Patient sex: M
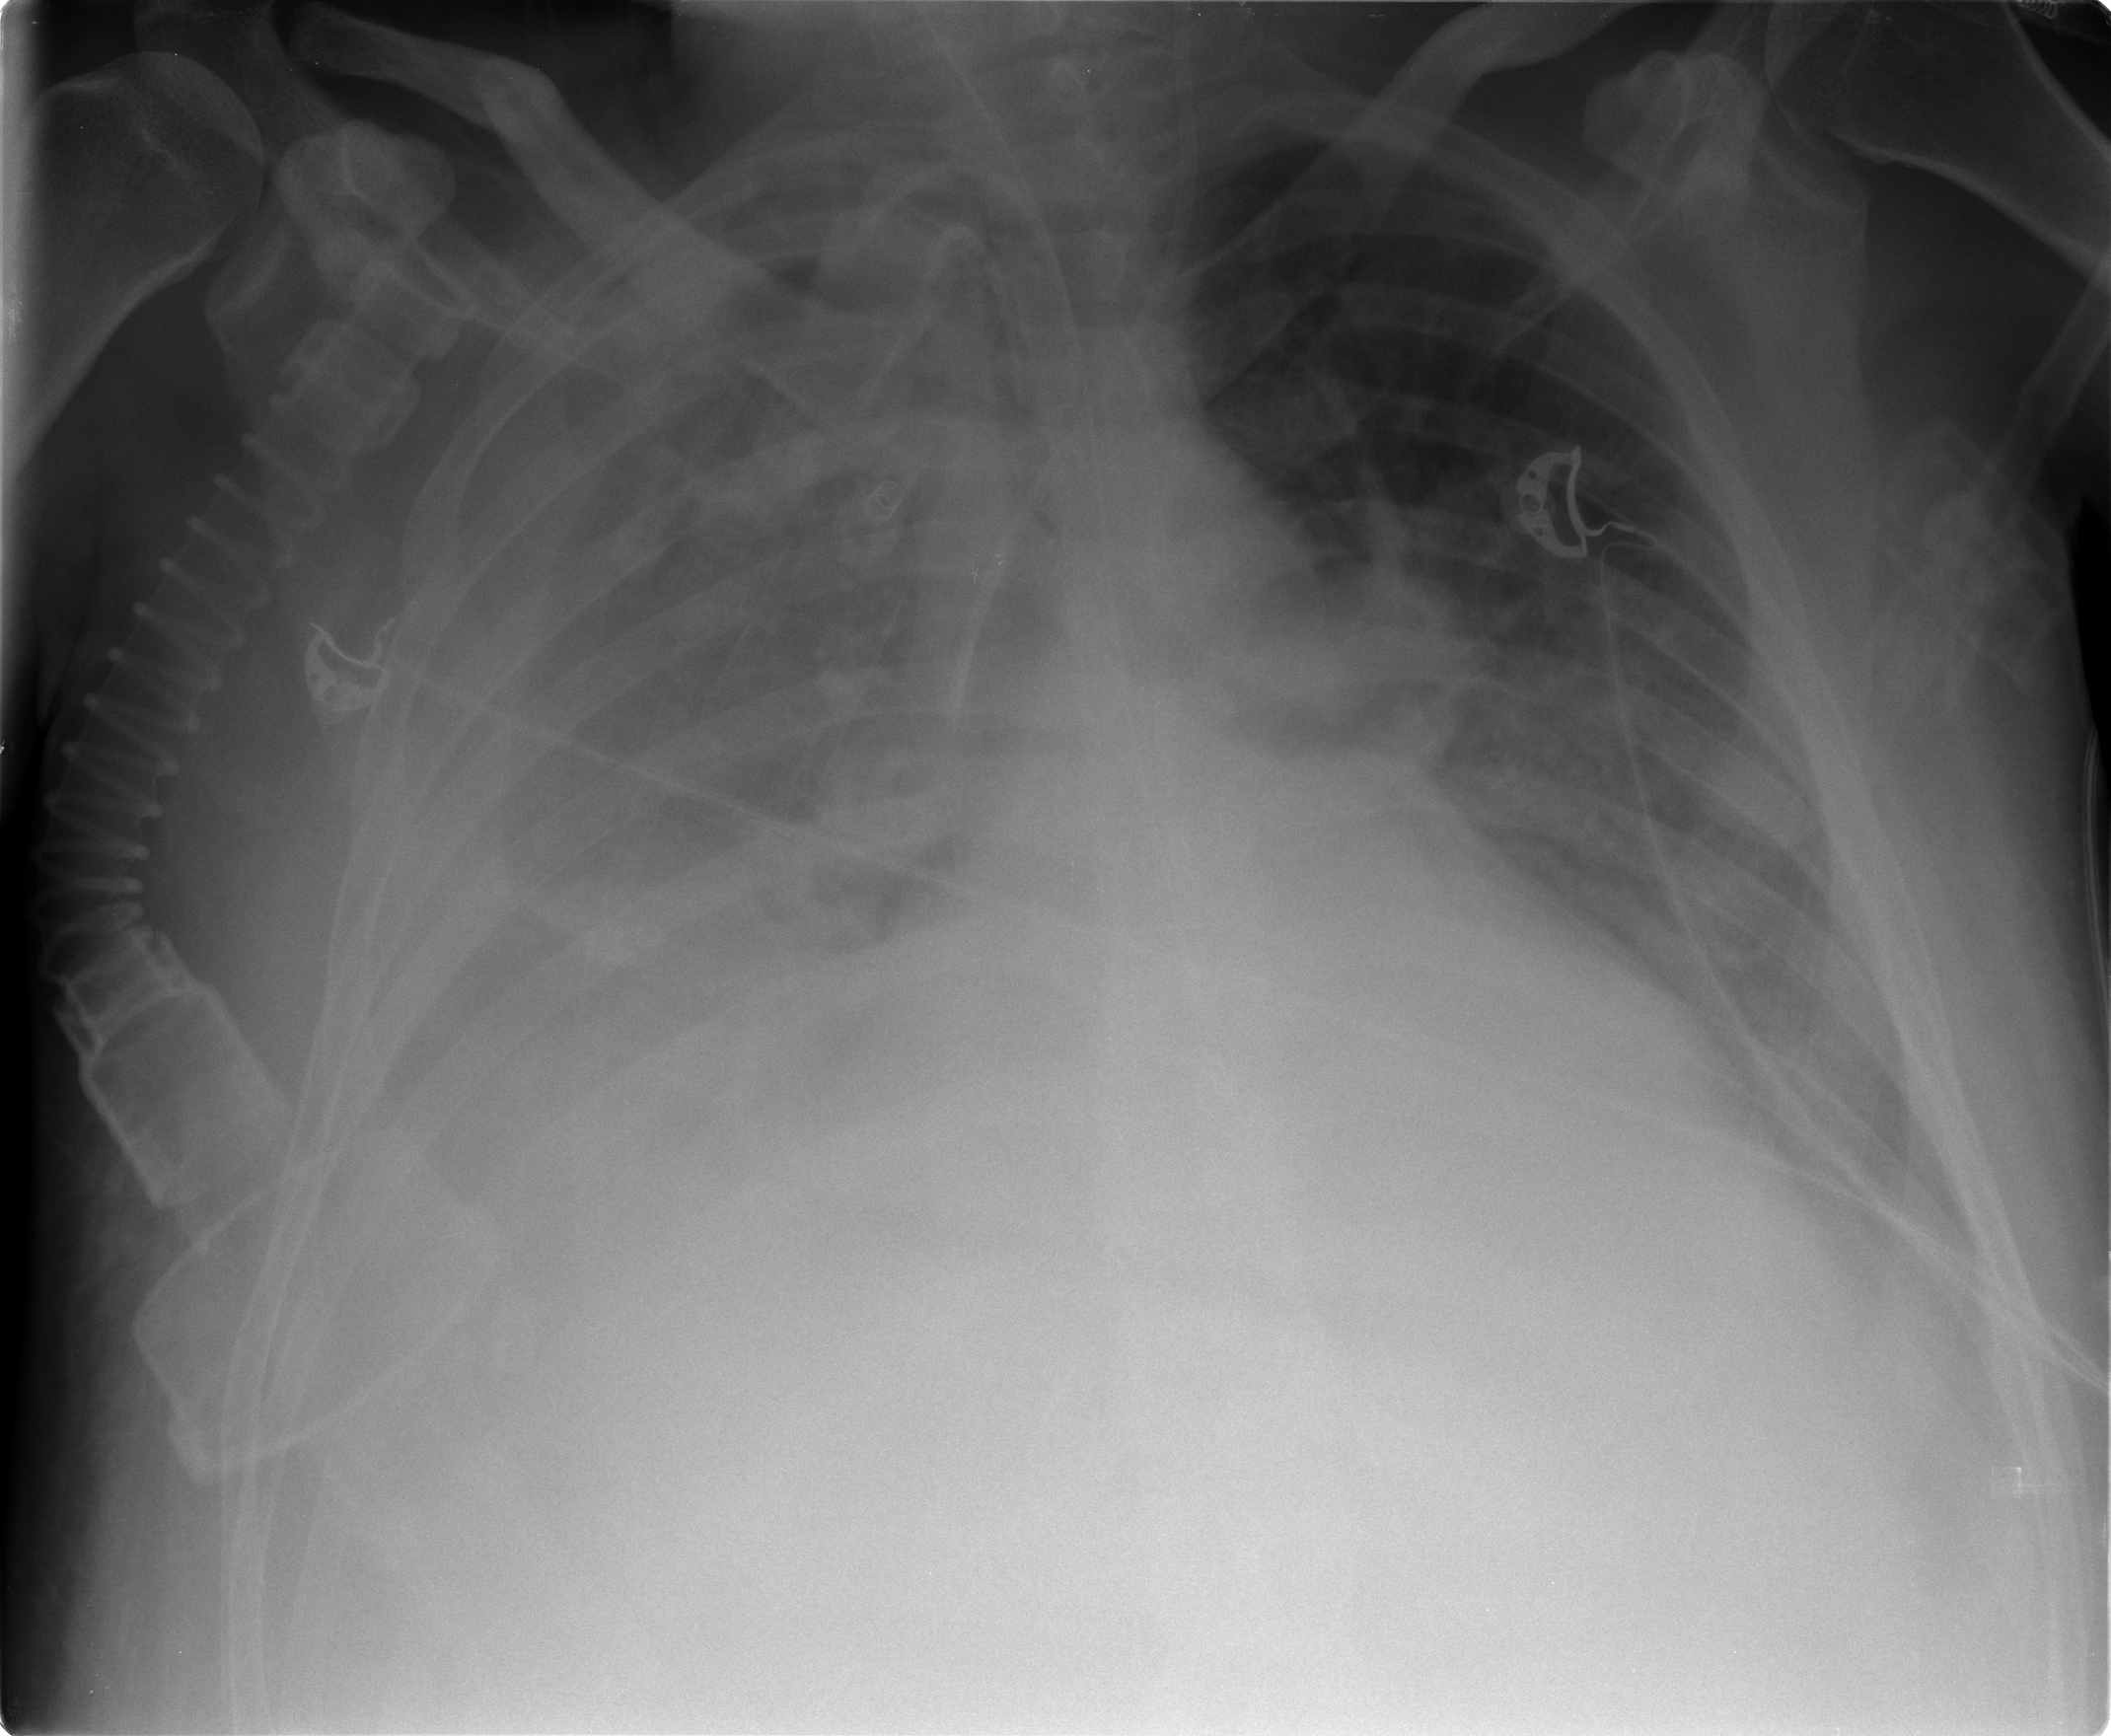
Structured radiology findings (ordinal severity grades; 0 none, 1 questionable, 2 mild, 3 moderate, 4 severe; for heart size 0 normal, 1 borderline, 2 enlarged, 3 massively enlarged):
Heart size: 3
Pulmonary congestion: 2
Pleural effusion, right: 3
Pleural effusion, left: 2
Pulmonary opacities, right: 3
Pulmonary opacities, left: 1
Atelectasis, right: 3
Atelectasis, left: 3